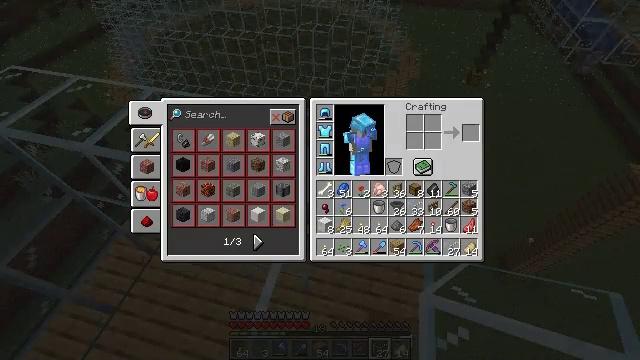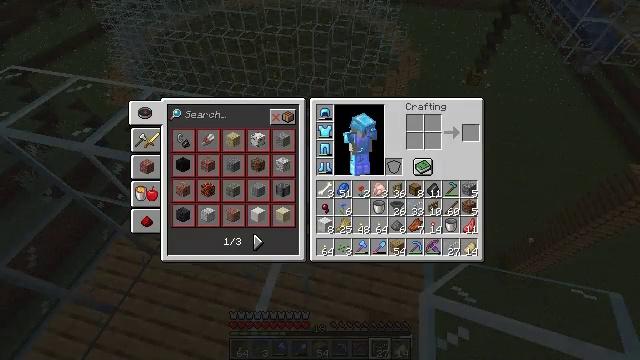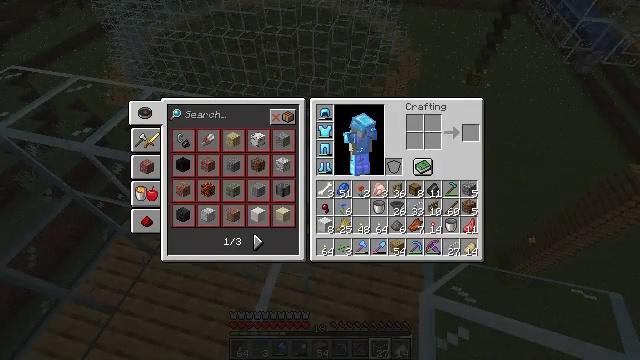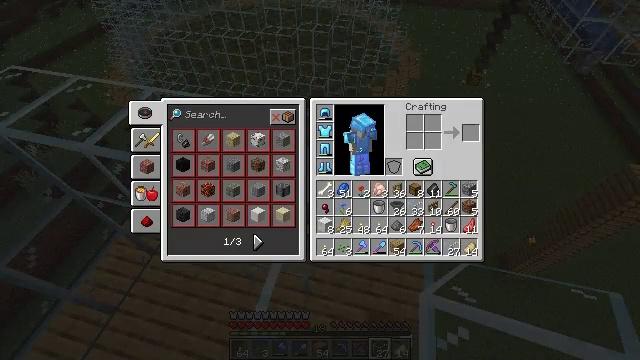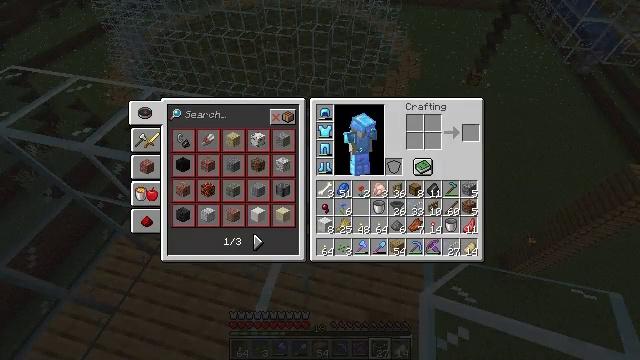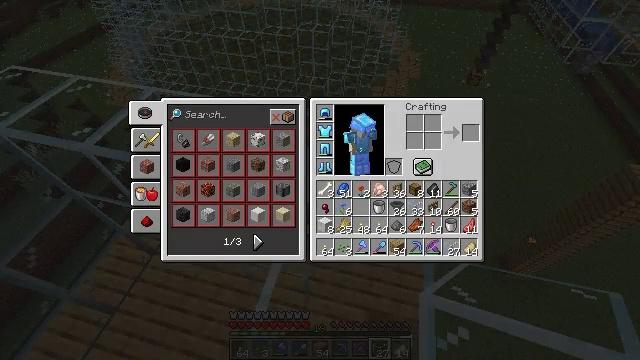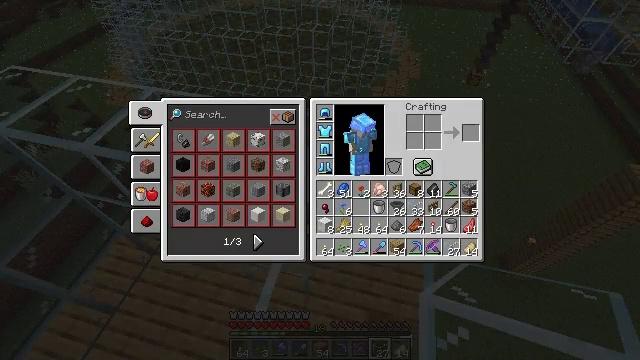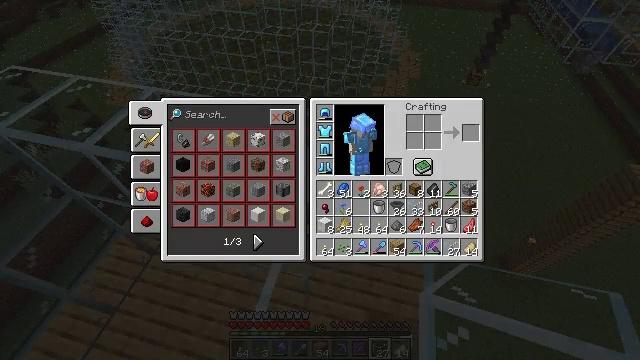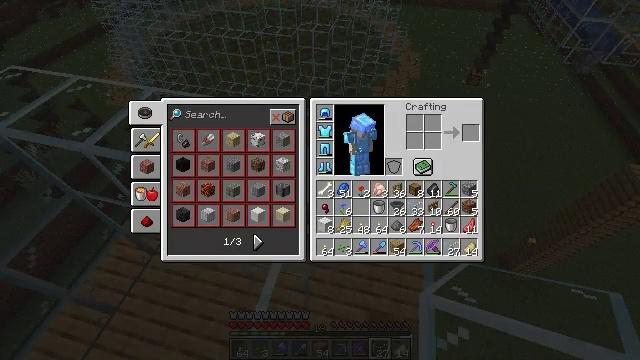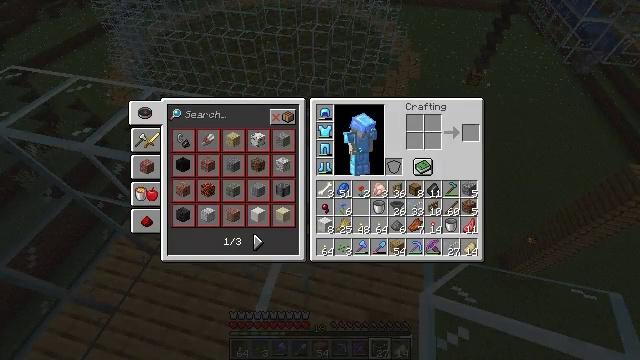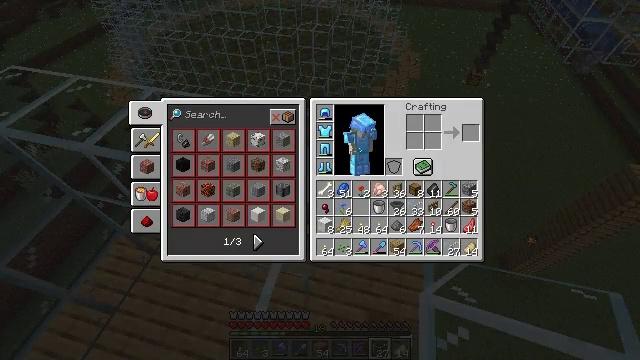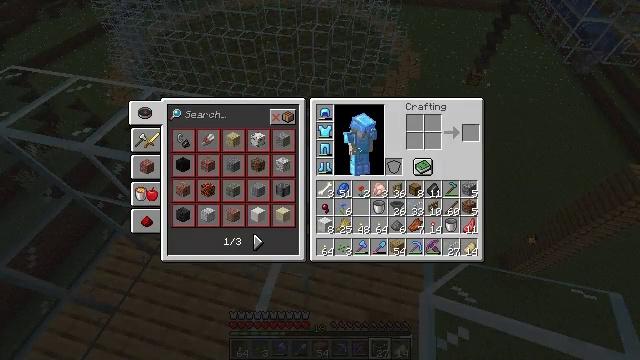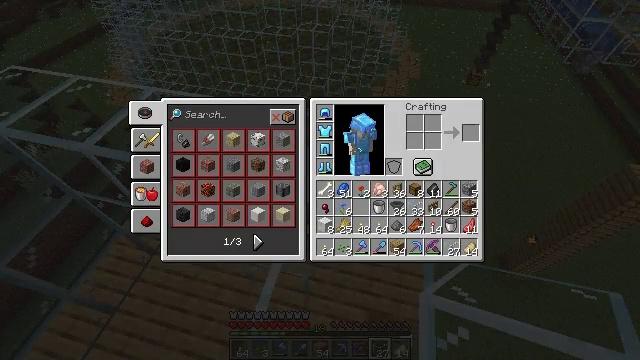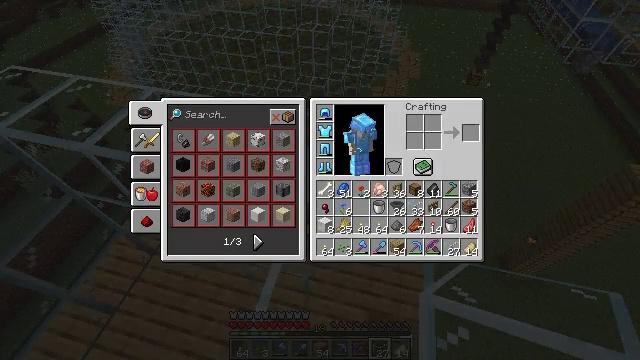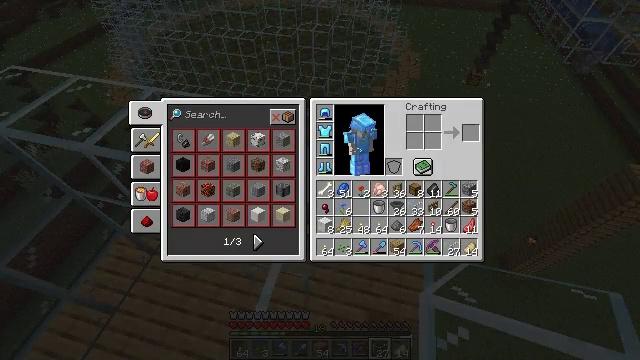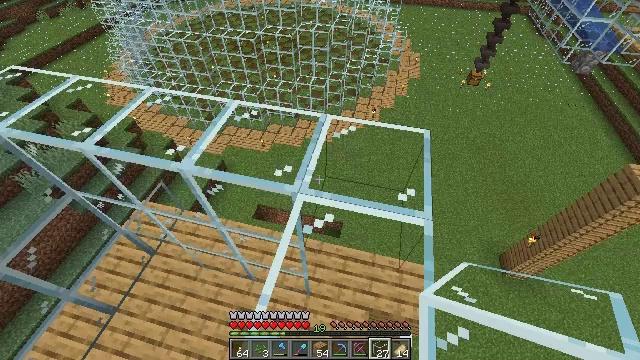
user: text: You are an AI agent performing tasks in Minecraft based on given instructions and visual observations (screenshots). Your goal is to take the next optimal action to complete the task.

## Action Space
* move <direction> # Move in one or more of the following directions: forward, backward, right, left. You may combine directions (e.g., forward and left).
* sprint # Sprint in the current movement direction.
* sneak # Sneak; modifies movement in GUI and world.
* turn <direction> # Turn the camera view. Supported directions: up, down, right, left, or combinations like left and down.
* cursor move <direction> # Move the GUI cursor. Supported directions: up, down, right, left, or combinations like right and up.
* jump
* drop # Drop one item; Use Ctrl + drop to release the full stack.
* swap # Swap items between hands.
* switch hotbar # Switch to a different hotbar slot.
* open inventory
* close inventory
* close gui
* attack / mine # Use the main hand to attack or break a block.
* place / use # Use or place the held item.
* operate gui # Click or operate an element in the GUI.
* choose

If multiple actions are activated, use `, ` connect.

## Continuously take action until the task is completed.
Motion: motion action
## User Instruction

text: Gather some oak planks.
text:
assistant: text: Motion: no_op
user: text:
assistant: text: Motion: no_op
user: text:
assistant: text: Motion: no_op
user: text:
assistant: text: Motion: no_op
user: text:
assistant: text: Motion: no_op
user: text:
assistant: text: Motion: no_op
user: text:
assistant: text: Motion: no_op
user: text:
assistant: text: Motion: no_op
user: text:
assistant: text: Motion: no_op
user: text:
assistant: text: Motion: no_op
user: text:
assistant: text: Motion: no_op
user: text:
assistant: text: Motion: no_op
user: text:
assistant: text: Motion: no_op
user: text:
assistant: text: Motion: no_op
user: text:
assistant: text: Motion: no_op
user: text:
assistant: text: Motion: no_op
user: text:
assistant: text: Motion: no_op
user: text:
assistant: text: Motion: no_op
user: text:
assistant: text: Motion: turn right and down
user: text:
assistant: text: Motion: turn right and down
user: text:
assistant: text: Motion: turn right and down
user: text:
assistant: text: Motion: turn right and down
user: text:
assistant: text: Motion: turn right and down
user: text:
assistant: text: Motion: turn right and down
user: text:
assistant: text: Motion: turn right and up
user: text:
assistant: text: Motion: no_op
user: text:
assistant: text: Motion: no_op
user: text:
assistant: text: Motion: no_op
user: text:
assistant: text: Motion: no_op
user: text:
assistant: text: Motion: no_op